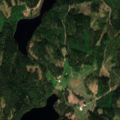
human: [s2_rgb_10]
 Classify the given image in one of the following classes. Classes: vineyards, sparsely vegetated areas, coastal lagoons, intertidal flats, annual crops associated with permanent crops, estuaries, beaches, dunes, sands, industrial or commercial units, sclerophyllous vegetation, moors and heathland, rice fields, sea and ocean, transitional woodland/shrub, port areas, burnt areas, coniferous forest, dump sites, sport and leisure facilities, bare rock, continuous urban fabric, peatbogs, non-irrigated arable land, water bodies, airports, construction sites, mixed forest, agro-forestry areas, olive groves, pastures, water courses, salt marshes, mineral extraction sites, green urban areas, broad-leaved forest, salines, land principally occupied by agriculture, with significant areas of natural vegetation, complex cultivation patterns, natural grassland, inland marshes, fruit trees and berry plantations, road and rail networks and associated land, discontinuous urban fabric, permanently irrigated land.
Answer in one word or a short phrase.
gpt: land principally occupied by agriculture, with significant areas of natural vegetation, coniferous forest, mixed forest, water bodies